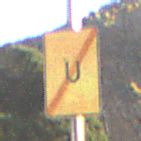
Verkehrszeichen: EndeUmleitung
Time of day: SunriseSunset
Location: Outdoor (Nature)
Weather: Clear
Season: NotSpecified
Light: Natural